Aerial crown-view tile of a tropical tree (Barro Colorado Island, Panama), acquired 20241216:
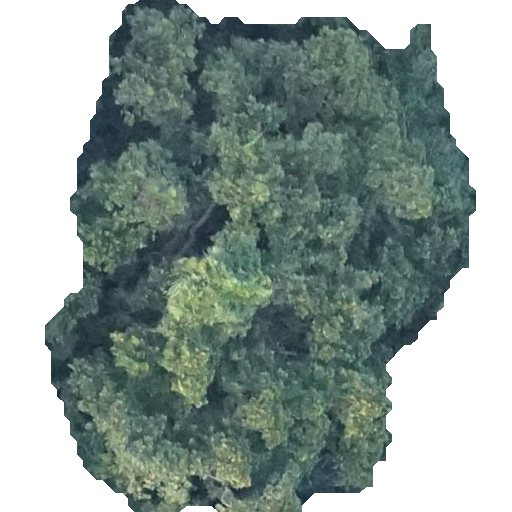
Species: Anacardium excelsum
GBIF accepted scientific name: Anacardium excelsum
Crown area: 227.067 m²